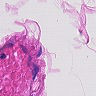
Metastatic tissue present: no